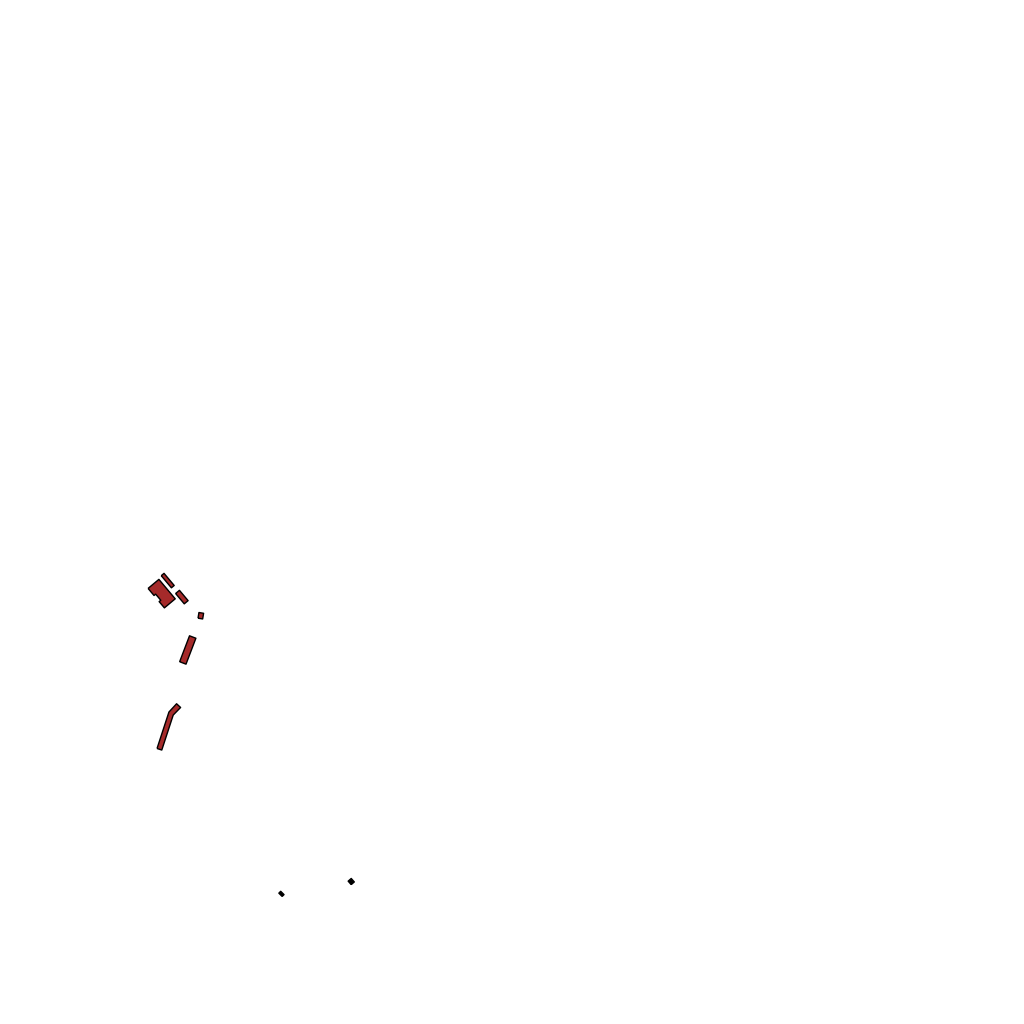
Tags: overhead vector_map, industrial, recreation, residential, density_5, Building, Facility, 1.0 km²